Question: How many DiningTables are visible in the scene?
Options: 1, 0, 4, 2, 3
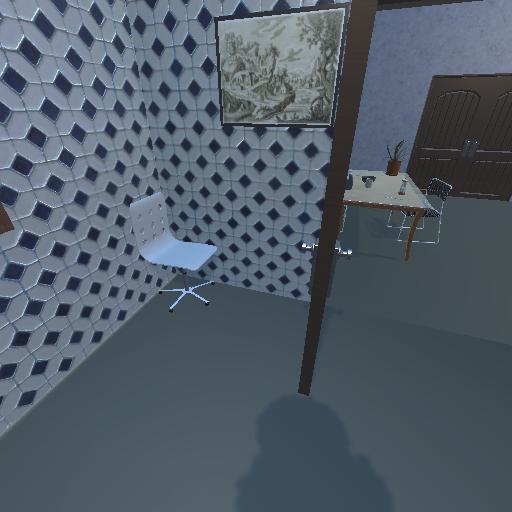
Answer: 1